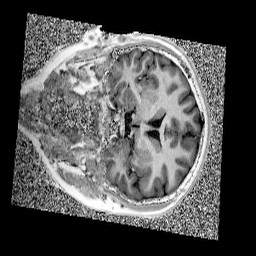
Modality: UNIT1
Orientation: coronal
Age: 11
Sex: female
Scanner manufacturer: siemens
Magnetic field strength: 3 T
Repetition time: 4 s
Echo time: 0.00299 s